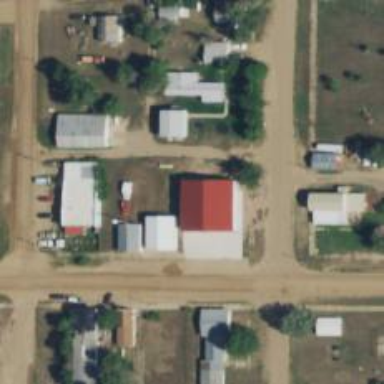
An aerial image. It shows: Alley classified as service road.